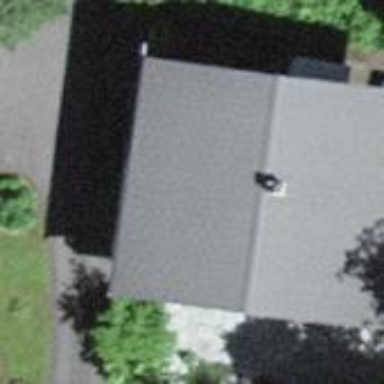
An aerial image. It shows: Simple and straightforward house.